Question: I've built an SSIS package in SSDT 2012. The package was running successfully until I made a change to a script task.
The task, written in C#, uses an OLE-DB connection to open an Excel workbook and load cell values from each worksheet into separate DataTables. The table data is then stored in SQL Server.
I was opening and closing the connection for each sheet. I then decided to try to make the code more efficient by only opening the .xls file once, looping over the sheets, and only closing it after all sheets had been loaded.
I rebuilt the package. Now, when I run it, SSIS reaches this script task (the last in the package) and hangs, displaying the yellow arrow indicating that it is validating the task:

Any break point that I set in the script code is never reached. (Oddly, if I stop running the package, open the script in VSTA, remove all breakpoints in the C# code, and then save the task, the package designer still shows a red circle, which I though indicated that the task contains breakpoints.)
These seems like bugs in SSIS/SSDT. What would cause the relocation of some script code to hang the validation process like this?
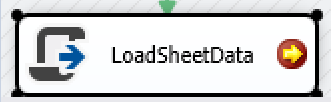
Answer: Sure. :)
Try deleting all breakpoints at the package level. Click on some blank space in the package, so you don't have any one task highlighted, and then pull down "Debug" and delete all breakpoints.